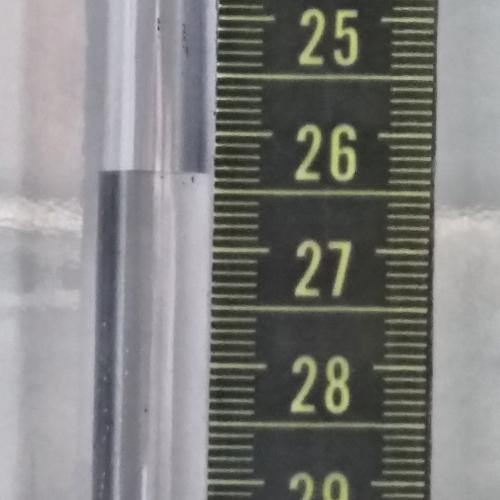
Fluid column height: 26.4 cm